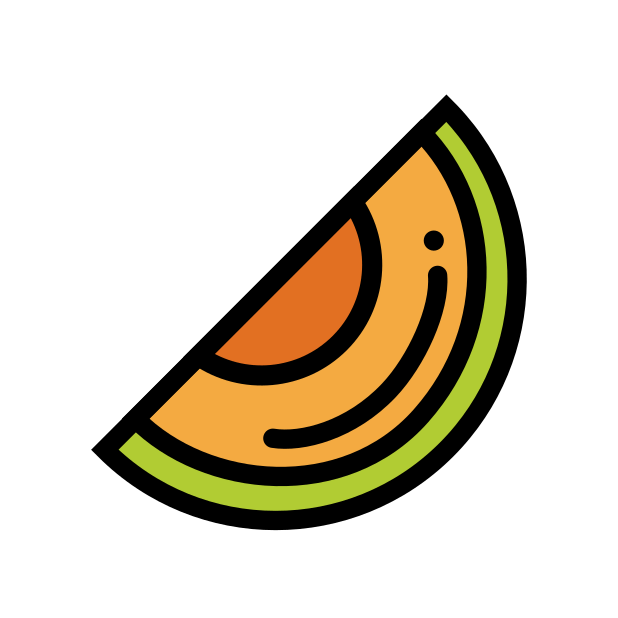
melon